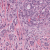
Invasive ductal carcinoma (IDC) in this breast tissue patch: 1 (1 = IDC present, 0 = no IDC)